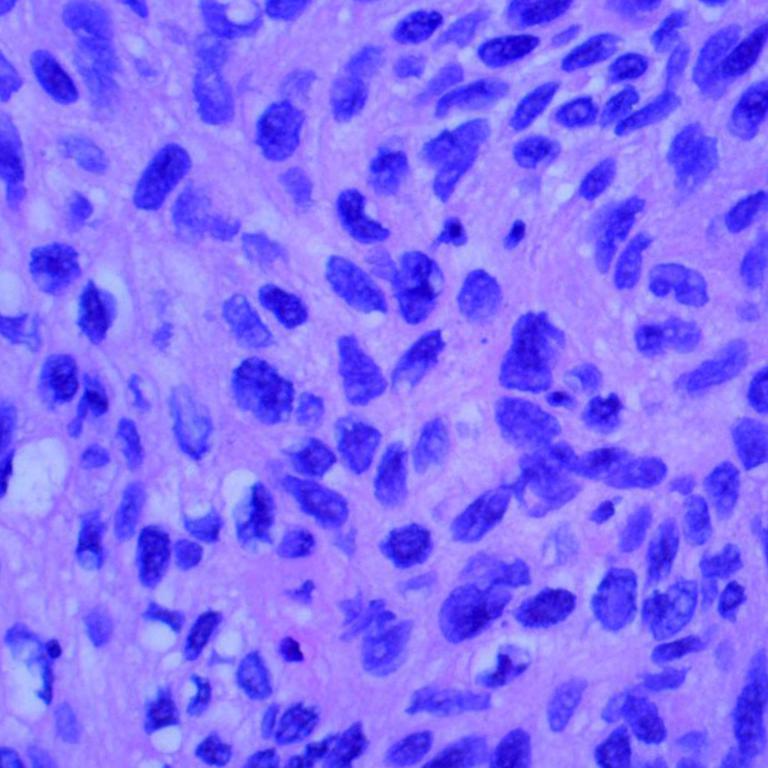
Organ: lung
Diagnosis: squamous carcinomas